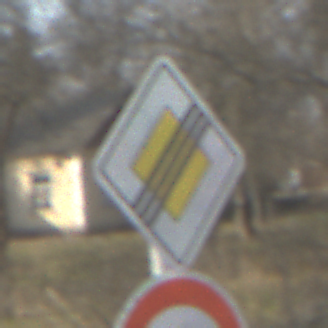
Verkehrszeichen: EndeVorfahrtsstrasse
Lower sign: Geschwindigkeit100
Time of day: MorningAfternoon
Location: Outdoor (Suburban)
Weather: PartlyCloudy
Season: NotSpecified
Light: Natural